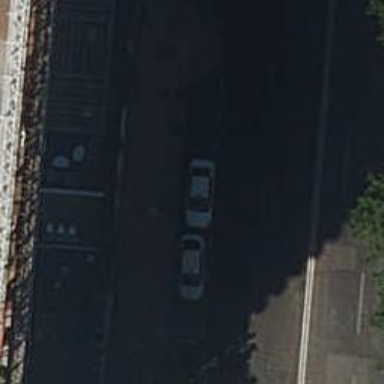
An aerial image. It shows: Taxi stand.